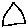
Label: triangle